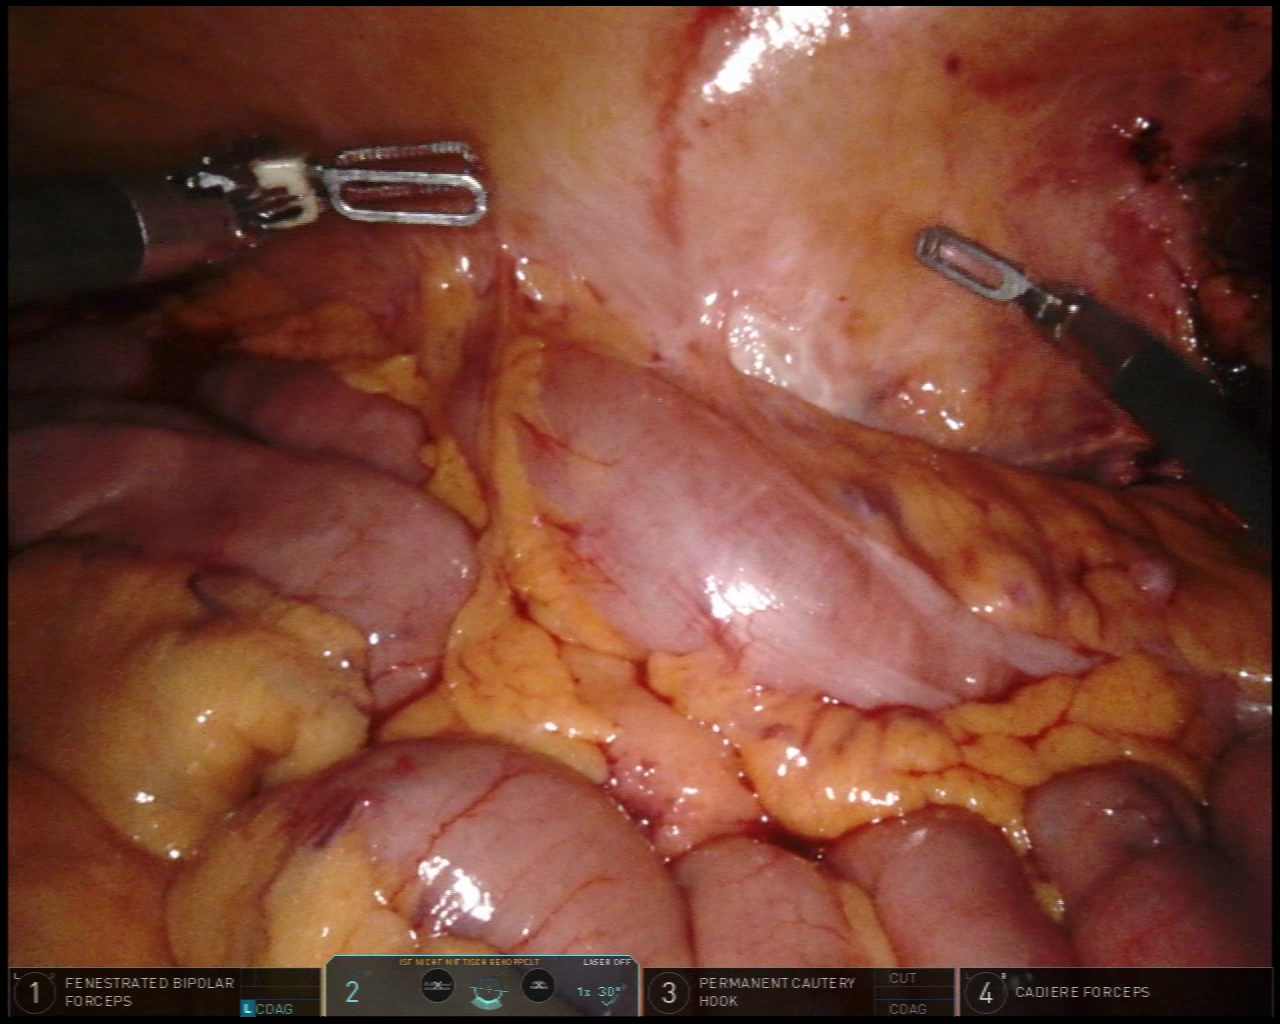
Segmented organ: colon
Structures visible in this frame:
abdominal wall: yes
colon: yes
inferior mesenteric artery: no
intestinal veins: no
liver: no
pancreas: no
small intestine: yes
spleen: no
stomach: no
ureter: no
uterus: no
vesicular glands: no